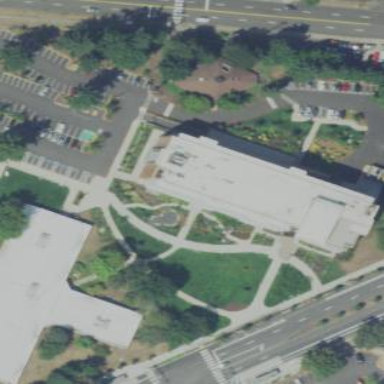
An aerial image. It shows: College building.